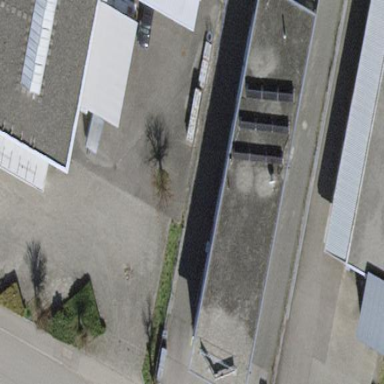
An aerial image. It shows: Flat-roofed building.